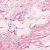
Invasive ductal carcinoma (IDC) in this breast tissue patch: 0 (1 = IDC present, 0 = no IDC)